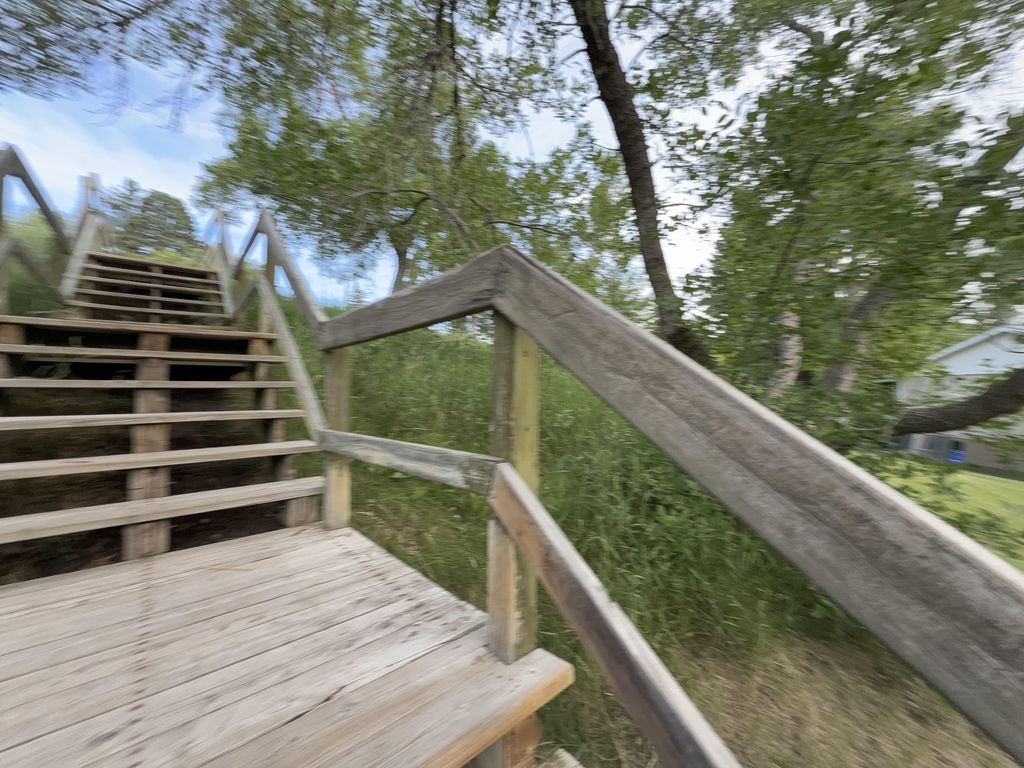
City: calgary